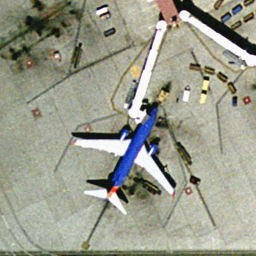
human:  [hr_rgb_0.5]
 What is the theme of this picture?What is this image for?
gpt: airplane